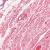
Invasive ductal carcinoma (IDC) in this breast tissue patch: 0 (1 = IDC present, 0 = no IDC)